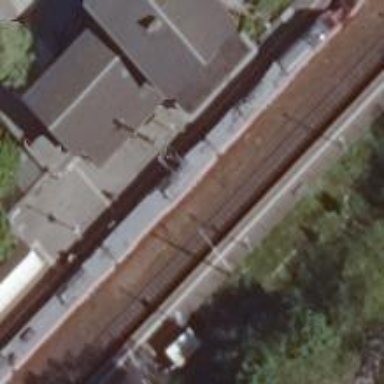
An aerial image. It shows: Station for public transport and railway.